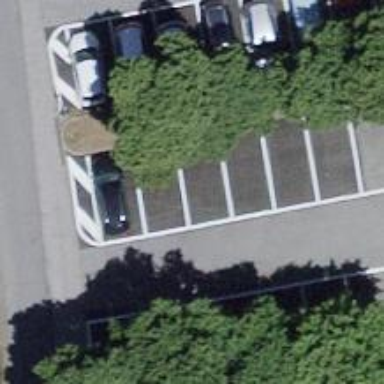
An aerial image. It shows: Charging station.